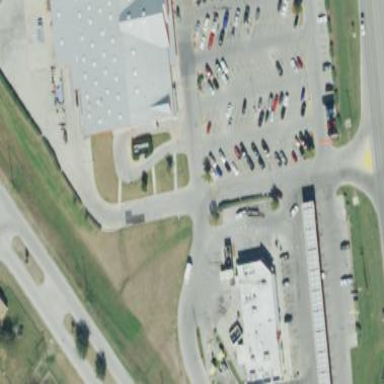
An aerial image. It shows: Retail area.